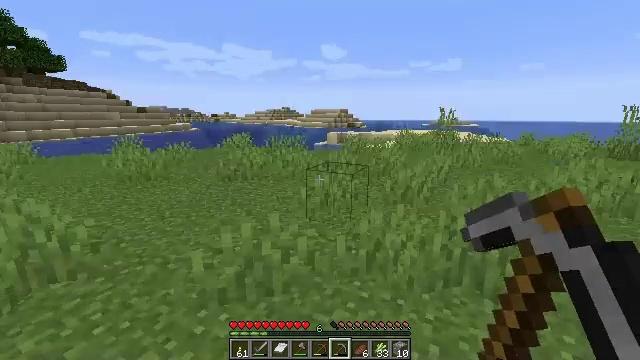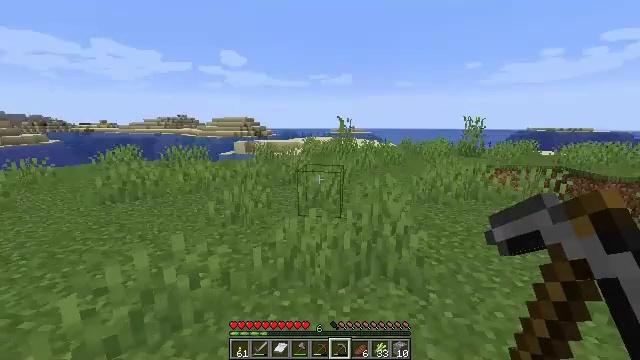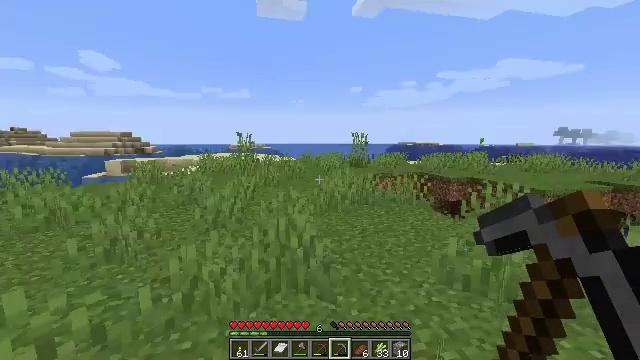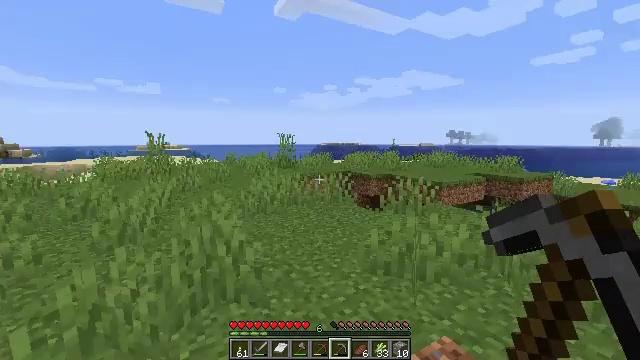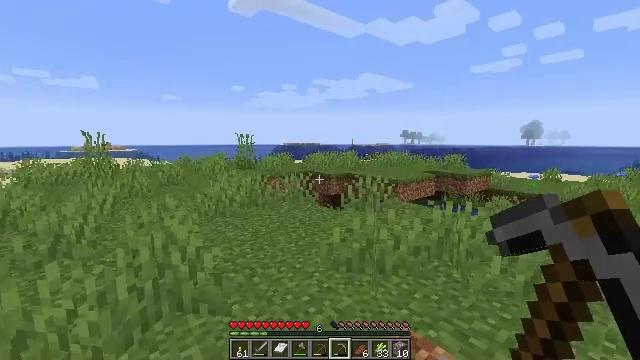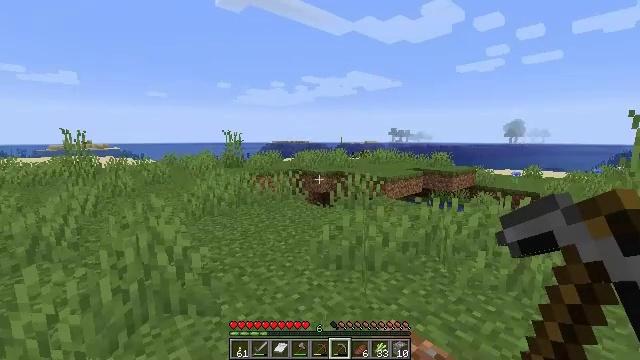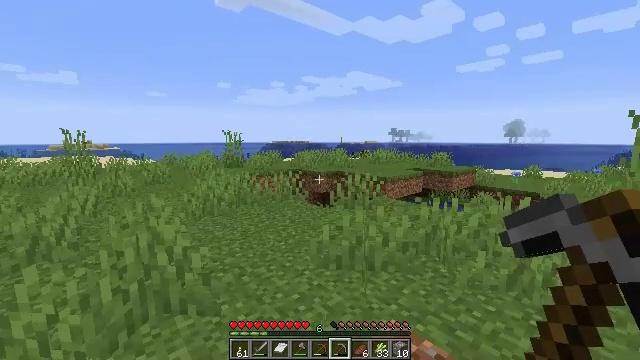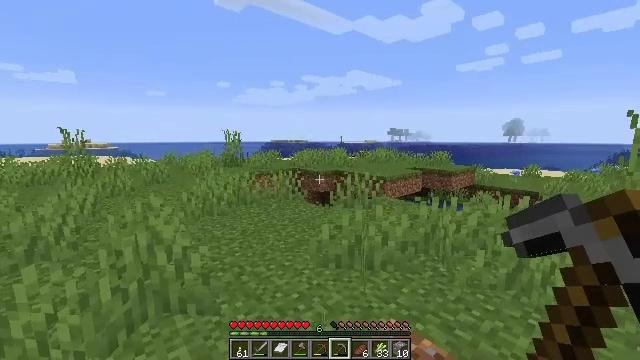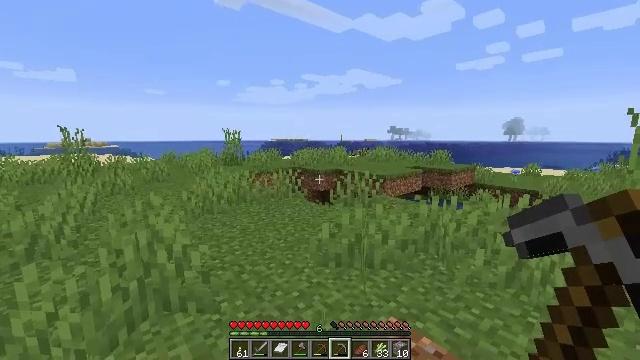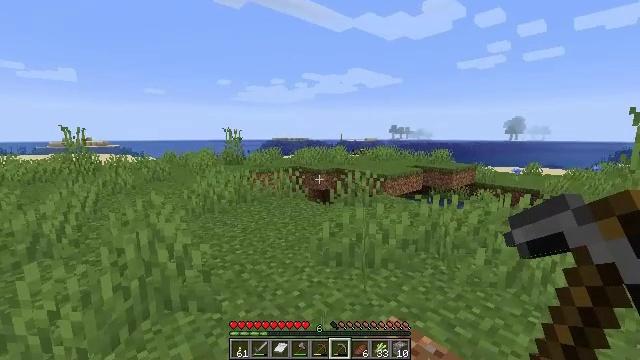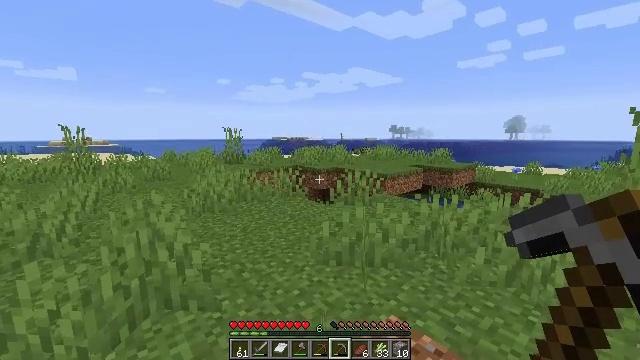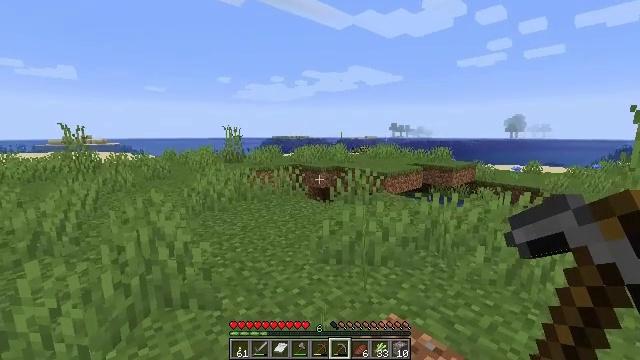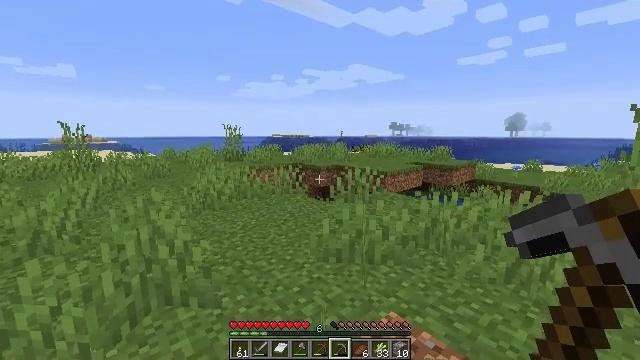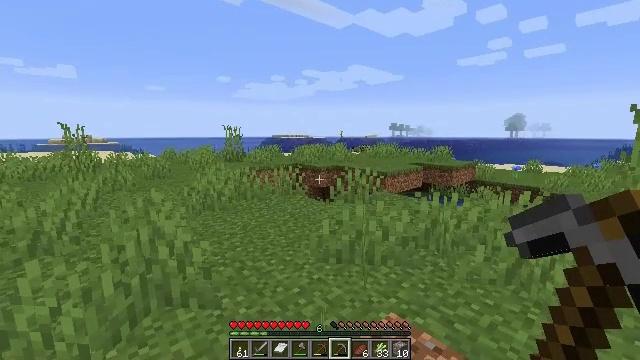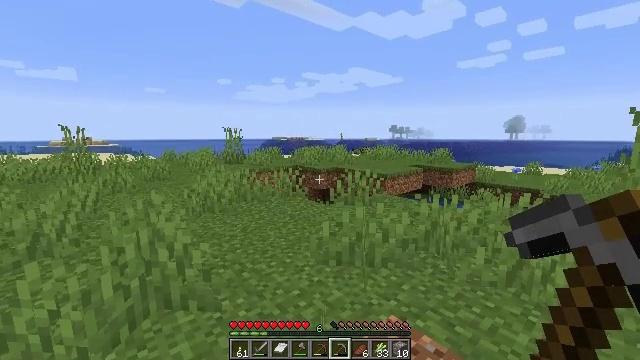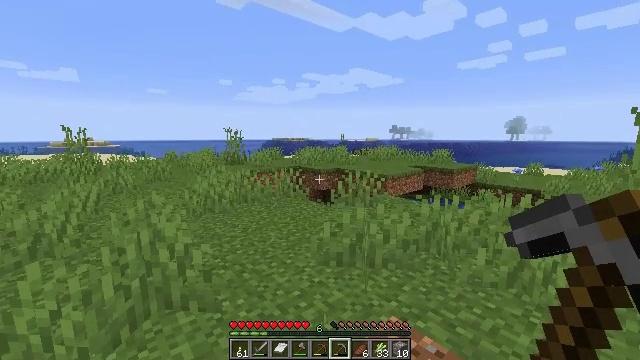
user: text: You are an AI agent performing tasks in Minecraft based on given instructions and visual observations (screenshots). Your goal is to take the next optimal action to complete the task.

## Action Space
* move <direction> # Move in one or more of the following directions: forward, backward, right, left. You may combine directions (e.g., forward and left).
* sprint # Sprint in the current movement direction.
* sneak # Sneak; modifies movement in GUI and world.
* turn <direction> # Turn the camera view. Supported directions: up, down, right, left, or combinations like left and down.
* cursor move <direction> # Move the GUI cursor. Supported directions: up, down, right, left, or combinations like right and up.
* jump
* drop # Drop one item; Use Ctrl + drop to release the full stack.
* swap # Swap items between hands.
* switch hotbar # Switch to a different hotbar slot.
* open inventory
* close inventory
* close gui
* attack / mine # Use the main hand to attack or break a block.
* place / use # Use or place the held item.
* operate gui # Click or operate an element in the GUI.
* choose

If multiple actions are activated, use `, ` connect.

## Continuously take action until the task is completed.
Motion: motion action
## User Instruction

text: Gather oak leaves by attacking.
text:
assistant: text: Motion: turn right and up
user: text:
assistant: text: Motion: turn right and up
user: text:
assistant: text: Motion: turn right
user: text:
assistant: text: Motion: turn right
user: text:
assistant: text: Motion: turn right
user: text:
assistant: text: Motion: no_op
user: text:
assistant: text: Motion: no_op
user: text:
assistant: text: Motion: no_op
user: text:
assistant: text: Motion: no_op
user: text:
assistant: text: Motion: no_op
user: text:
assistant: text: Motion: no_op
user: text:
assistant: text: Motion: no_op
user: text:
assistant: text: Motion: no_op
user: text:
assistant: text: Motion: no_op
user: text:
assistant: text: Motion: no_op
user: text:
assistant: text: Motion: no_op
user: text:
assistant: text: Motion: no_op
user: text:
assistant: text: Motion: no_op
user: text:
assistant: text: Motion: no_op
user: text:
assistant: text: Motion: no_op
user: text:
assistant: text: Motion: no_op
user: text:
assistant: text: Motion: no_op
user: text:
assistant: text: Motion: no_op
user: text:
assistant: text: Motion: no_op
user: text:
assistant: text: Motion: no_op
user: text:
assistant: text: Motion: no_op
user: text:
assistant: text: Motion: no_op
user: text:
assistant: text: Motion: no_op
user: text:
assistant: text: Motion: no_op
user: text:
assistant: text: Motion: no_op